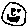
Label: smiley face